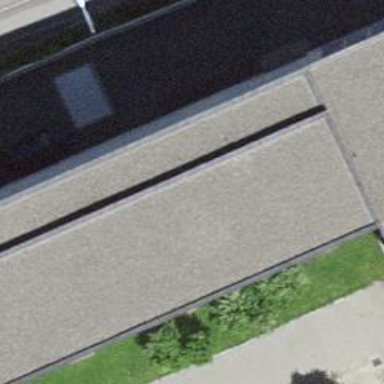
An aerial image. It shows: School.